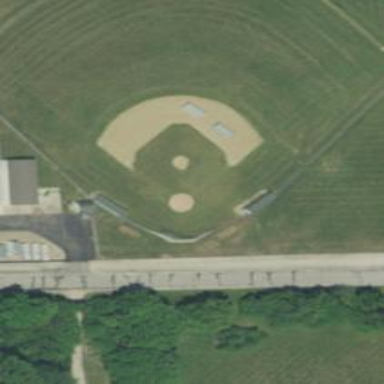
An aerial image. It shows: Baseball pitch for leisure land.